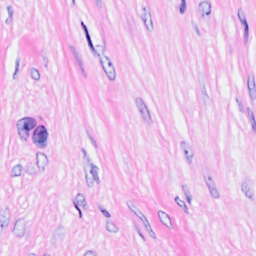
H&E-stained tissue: Breast